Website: apple-inc
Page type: payment
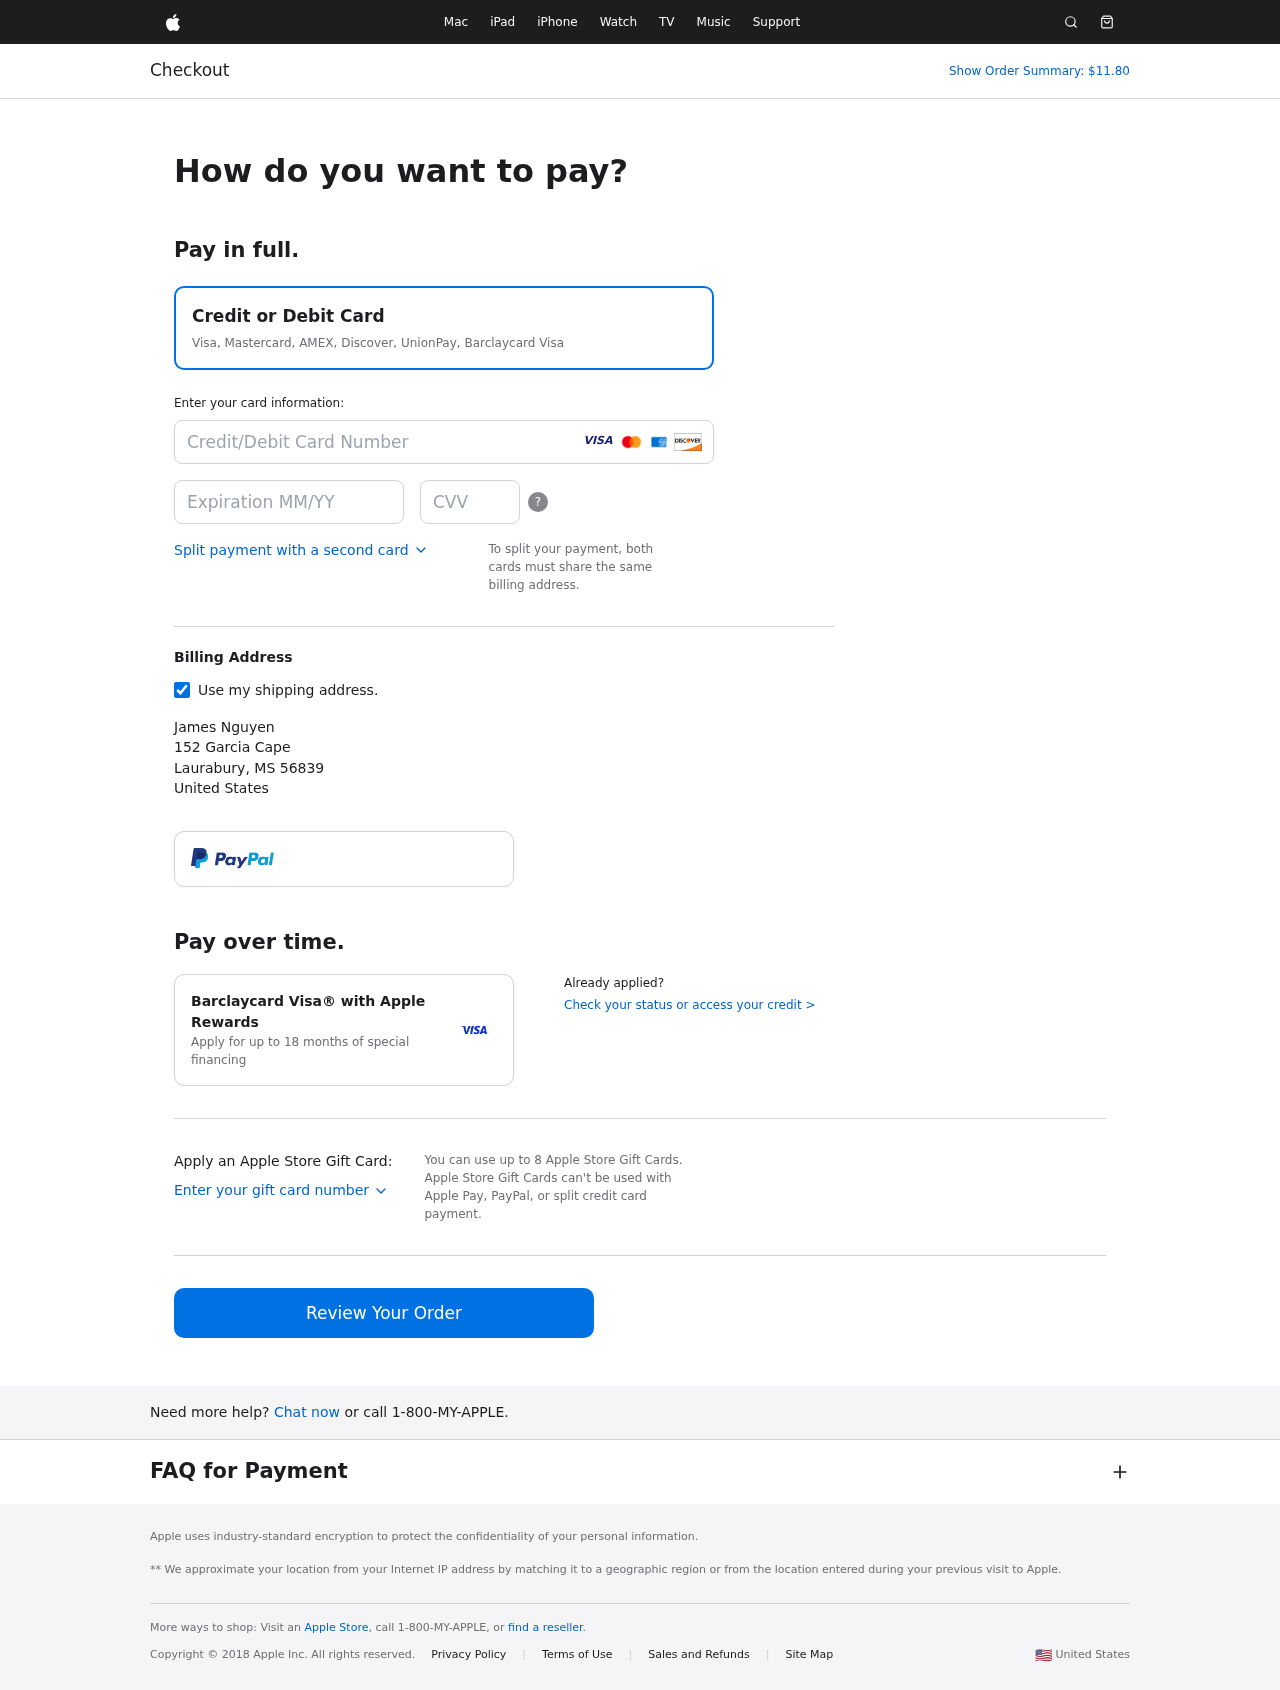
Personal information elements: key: PII_CARD_CVV
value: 647
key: PII_CARD_EXPIRY
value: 11/28
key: PII_CARD_NUMBER
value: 2720 6001 3356 7521
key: PII_CITY
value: Laurabury
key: PII_COUNTRY
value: United States
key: PII_FULLNAME
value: James Nguyen
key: PII_POSTCODE
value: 56839
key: PII_STATE_ABBR
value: MS
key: PII_STREET
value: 152 Garcia Cape
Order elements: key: ORDER_TOTAL
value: Show Order Summary: $11.80